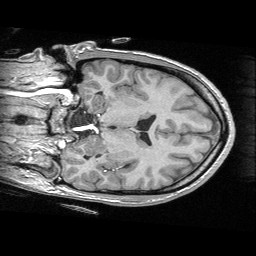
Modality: T1w
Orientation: coronal